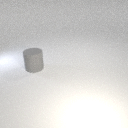
large gray rubber cylinder